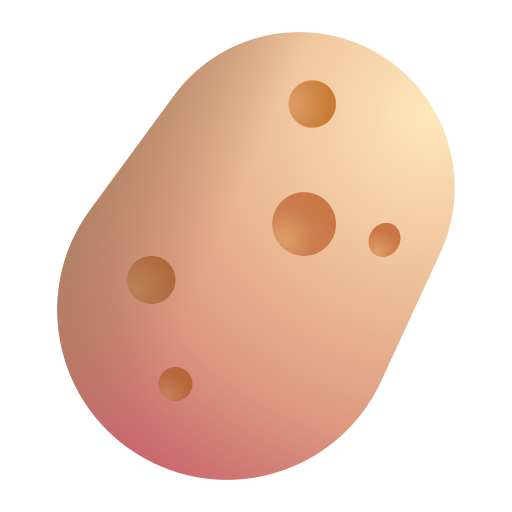
potato color